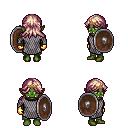
a pixel art fantasy rpg character, female body template, orc, green skin, chain mail, teal pants, white blonde loose hair, bronze tiara, gold gloves, shield, four views (front, back, left, right), 2x2 character sprite sheet, small pixel art, hard edges, no anti-aliasing